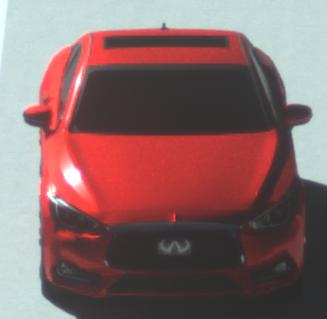
Make: Infiniti
Model: Q60 2.0t
Detailed model: Q60 (V37)
Model produced from: 2016/10
Model produced until: 2018/08
Doors: 2
Color: red
Road condition: dry road
Daytime: morning or afternoon
Contrast: high contrast